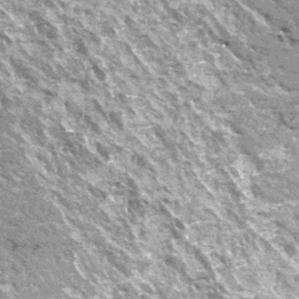
Label: frost